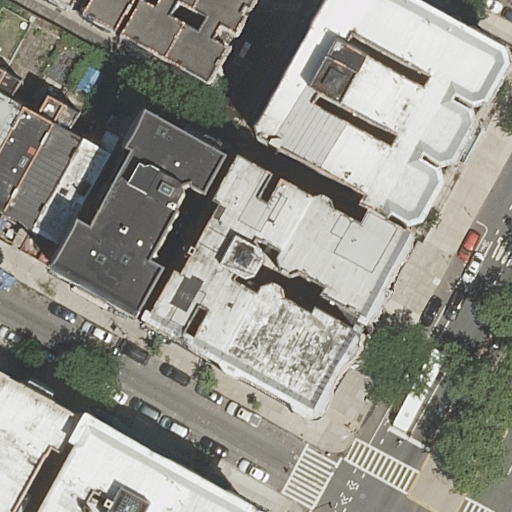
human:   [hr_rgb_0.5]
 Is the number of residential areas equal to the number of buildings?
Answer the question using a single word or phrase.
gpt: no

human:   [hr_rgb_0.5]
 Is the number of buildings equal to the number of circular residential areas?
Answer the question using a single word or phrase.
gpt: no

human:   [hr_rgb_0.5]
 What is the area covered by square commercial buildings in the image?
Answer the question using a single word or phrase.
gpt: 0m2

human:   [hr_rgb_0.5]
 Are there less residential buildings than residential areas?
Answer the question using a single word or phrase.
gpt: no

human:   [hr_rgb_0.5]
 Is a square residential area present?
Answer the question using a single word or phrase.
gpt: no

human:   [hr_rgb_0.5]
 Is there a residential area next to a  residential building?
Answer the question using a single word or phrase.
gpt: yes

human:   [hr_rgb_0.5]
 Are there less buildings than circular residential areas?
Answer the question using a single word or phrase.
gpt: no

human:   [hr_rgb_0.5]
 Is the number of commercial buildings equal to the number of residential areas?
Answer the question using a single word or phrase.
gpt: no

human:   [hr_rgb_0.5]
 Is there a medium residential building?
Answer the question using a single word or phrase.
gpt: yes

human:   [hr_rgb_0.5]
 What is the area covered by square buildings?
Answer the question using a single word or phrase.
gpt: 0m2

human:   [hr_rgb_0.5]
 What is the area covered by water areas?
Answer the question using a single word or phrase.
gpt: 0m2

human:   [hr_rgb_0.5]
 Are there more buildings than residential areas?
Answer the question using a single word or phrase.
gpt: yes

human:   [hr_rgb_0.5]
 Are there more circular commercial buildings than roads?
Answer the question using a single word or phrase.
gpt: no

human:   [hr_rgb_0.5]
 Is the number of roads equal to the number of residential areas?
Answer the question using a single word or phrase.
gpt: no

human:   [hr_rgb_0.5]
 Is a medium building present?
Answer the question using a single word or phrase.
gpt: yes

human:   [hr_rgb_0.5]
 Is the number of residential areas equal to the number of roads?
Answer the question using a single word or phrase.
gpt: no

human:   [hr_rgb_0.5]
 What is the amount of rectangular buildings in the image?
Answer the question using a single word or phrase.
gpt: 6

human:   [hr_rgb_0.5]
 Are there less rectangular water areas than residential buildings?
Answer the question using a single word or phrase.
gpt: yes

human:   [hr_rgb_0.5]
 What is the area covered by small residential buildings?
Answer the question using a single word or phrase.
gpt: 158m2

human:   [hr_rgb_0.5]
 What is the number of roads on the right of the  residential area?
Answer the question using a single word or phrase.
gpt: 3

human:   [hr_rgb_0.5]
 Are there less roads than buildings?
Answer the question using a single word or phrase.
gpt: yes

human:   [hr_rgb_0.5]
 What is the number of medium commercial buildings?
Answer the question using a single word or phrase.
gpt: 0

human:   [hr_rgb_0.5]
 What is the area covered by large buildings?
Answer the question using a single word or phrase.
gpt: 3754m2

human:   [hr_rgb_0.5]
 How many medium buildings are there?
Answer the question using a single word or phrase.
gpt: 6

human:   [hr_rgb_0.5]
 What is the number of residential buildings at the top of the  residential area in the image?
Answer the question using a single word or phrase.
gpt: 0

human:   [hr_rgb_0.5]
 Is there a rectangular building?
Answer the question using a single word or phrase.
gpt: yes

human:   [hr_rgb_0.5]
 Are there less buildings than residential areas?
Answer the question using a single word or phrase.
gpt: no

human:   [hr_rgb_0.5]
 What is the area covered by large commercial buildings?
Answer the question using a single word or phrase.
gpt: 0m2

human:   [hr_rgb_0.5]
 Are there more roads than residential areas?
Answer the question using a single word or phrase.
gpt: yes

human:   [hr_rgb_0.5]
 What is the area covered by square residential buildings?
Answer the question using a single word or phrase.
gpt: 0m2

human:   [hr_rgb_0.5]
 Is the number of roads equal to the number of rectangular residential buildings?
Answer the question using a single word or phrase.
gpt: no

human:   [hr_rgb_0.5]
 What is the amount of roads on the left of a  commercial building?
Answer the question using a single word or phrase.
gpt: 0

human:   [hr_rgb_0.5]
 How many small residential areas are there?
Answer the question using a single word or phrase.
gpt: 0

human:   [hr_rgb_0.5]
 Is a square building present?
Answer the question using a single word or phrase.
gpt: no

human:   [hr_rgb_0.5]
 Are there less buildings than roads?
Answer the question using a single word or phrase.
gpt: no

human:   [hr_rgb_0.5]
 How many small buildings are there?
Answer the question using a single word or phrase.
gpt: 4